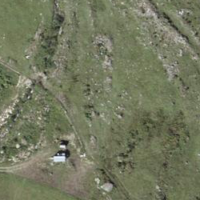
EUNIS habitat code: 26
Species observed at this site:
Marmota marmota
Phoenicurus ochruros
Petasites albus
Oenanthe oenanthe
Anthus spinoletta